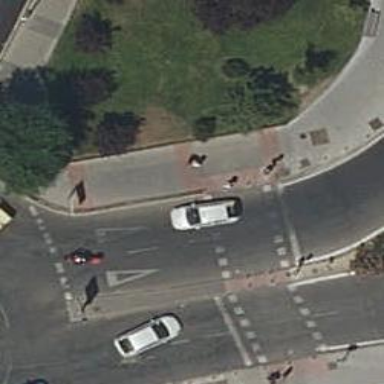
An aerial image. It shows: Zebra crossing with traffic signals. The crossing is marked by traffic lights.